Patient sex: M
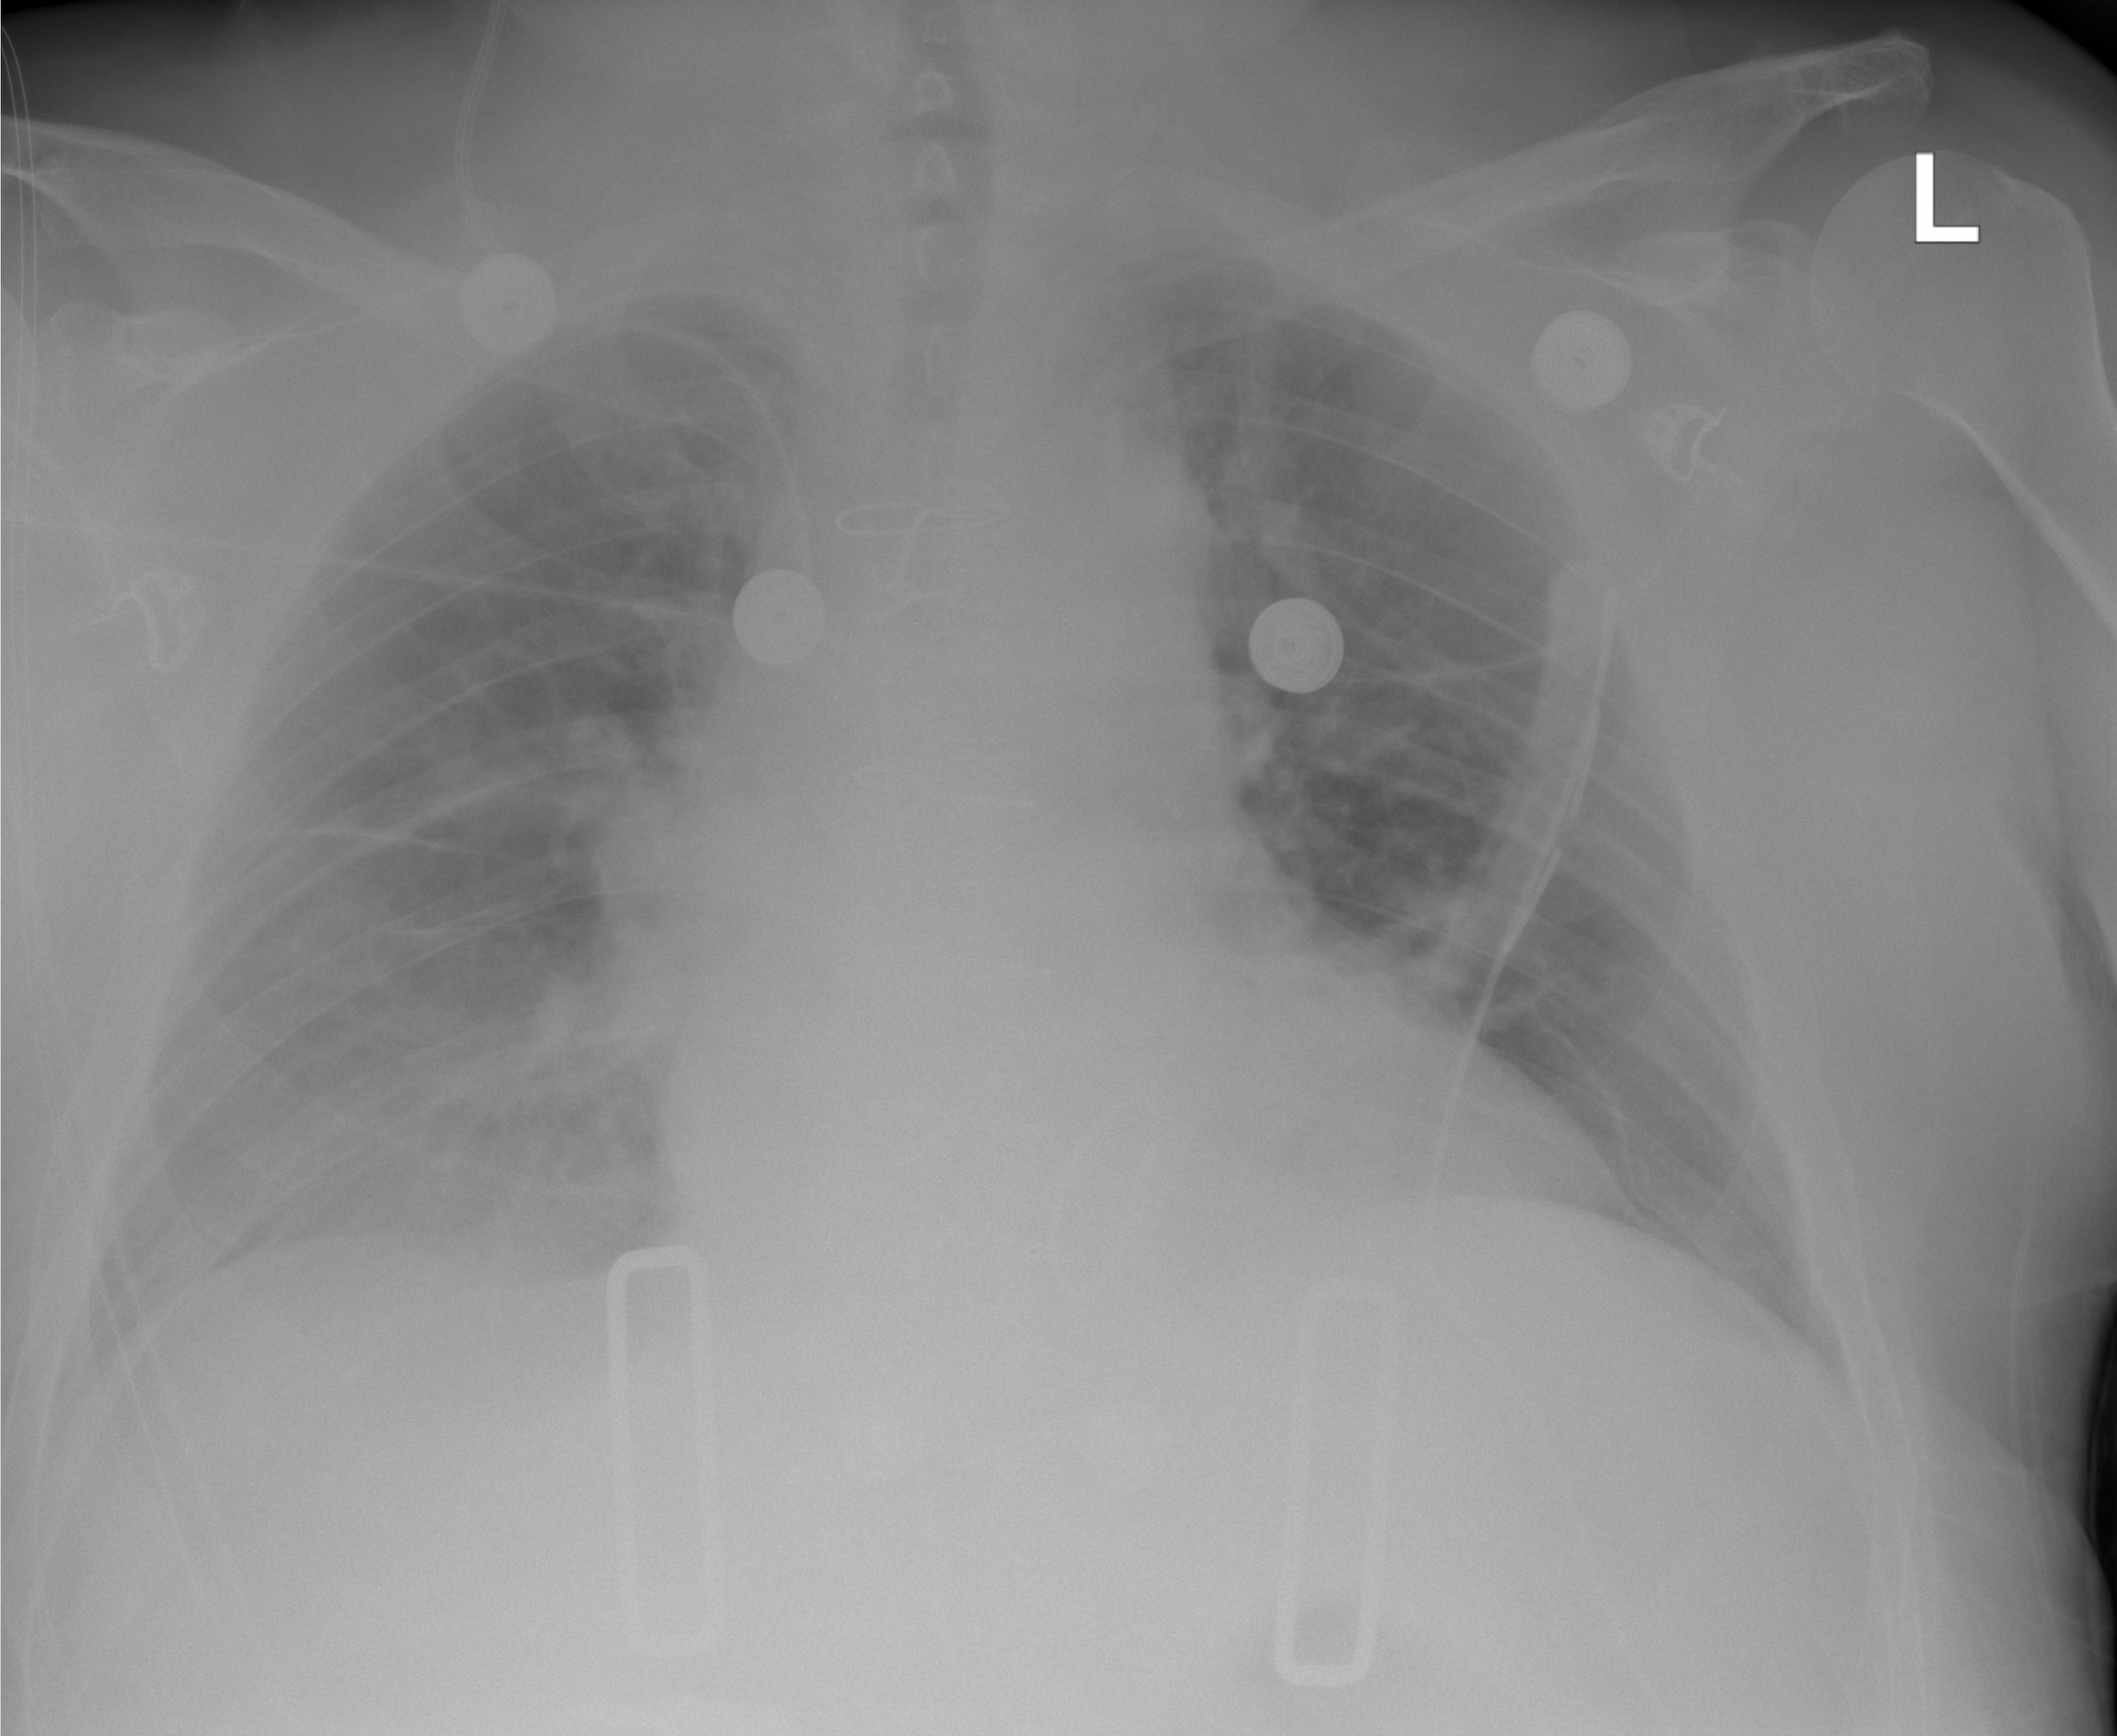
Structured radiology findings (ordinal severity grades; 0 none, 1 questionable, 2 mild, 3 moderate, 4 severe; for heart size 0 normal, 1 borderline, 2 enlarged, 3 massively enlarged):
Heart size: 0
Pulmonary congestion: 2
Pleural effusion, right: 2
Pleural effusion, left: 0
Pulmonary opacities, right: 2
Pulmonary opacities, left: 2
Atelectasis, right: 2
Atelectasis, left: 2